Question: Probably this will be really easy, but I can't figure out, how to get necessary values from my DB with one query. Just can't figure it out now. I'm going to make this query inside CodeIginiter system.
Table 'information' construction:
'''
CREATE TABLE information (
planid int(11) NOT NULL,
production_nr int(11) NOT NULL,
status int(11) NOT NULL
);
'''
Table 'information' content:

Necessary output:
I would like to get (at the best - with only one query, but if its not possible, then with multiple) all planid's where: ALL of this plan id's pruduction_nrs has status >= 3.
In this case, I would need to get these plandid's: 2 and 5 because each of these planid's ALL production_nrs has status greater or equal than 3.
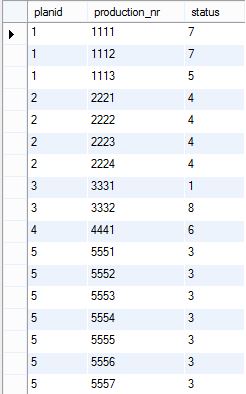
Answer: '''
select planid, production_nr
from information inf1
where not exists (select 1 from information inf2
where inf1.planid = inf2.planid
and status < 3)
'''
You might consider amending the select clause (first row) according to your needs:
- Add distinct (if the table PK includes status column)- Change the column list